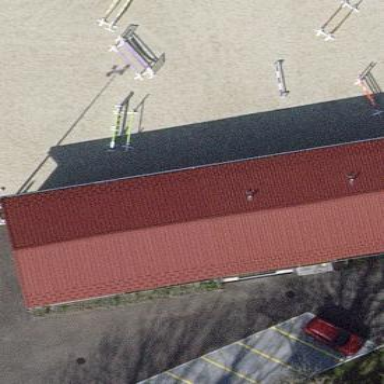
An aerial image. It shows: Grandstand building.